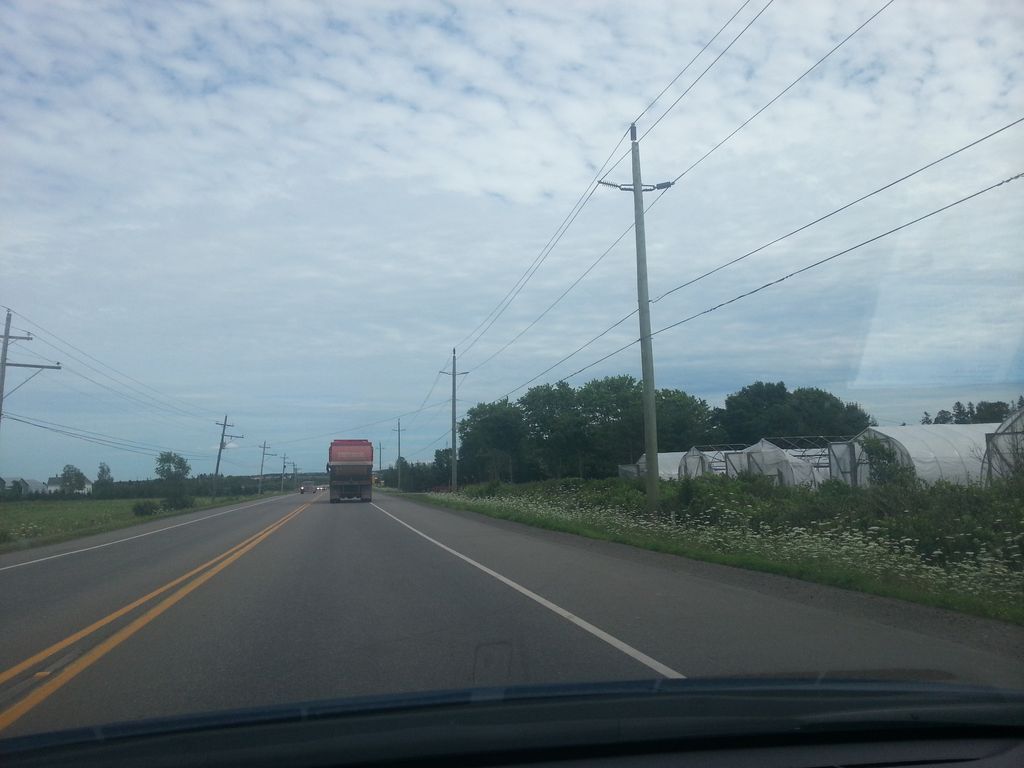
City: charlottetown